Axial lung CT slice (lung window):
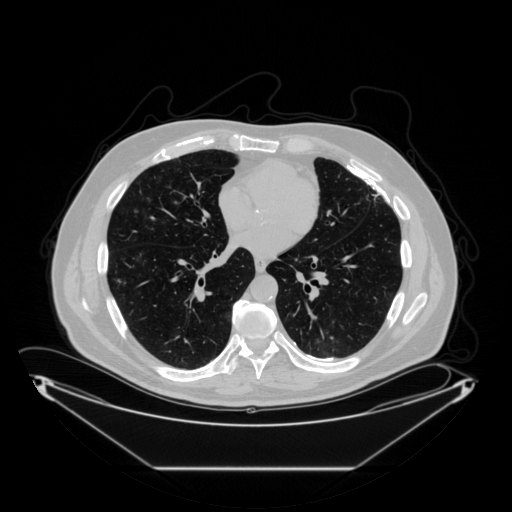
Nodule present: no